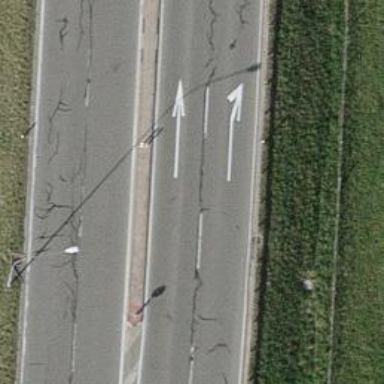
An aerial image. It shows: Trunk highway.